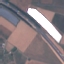
Label: Highway